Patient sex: M
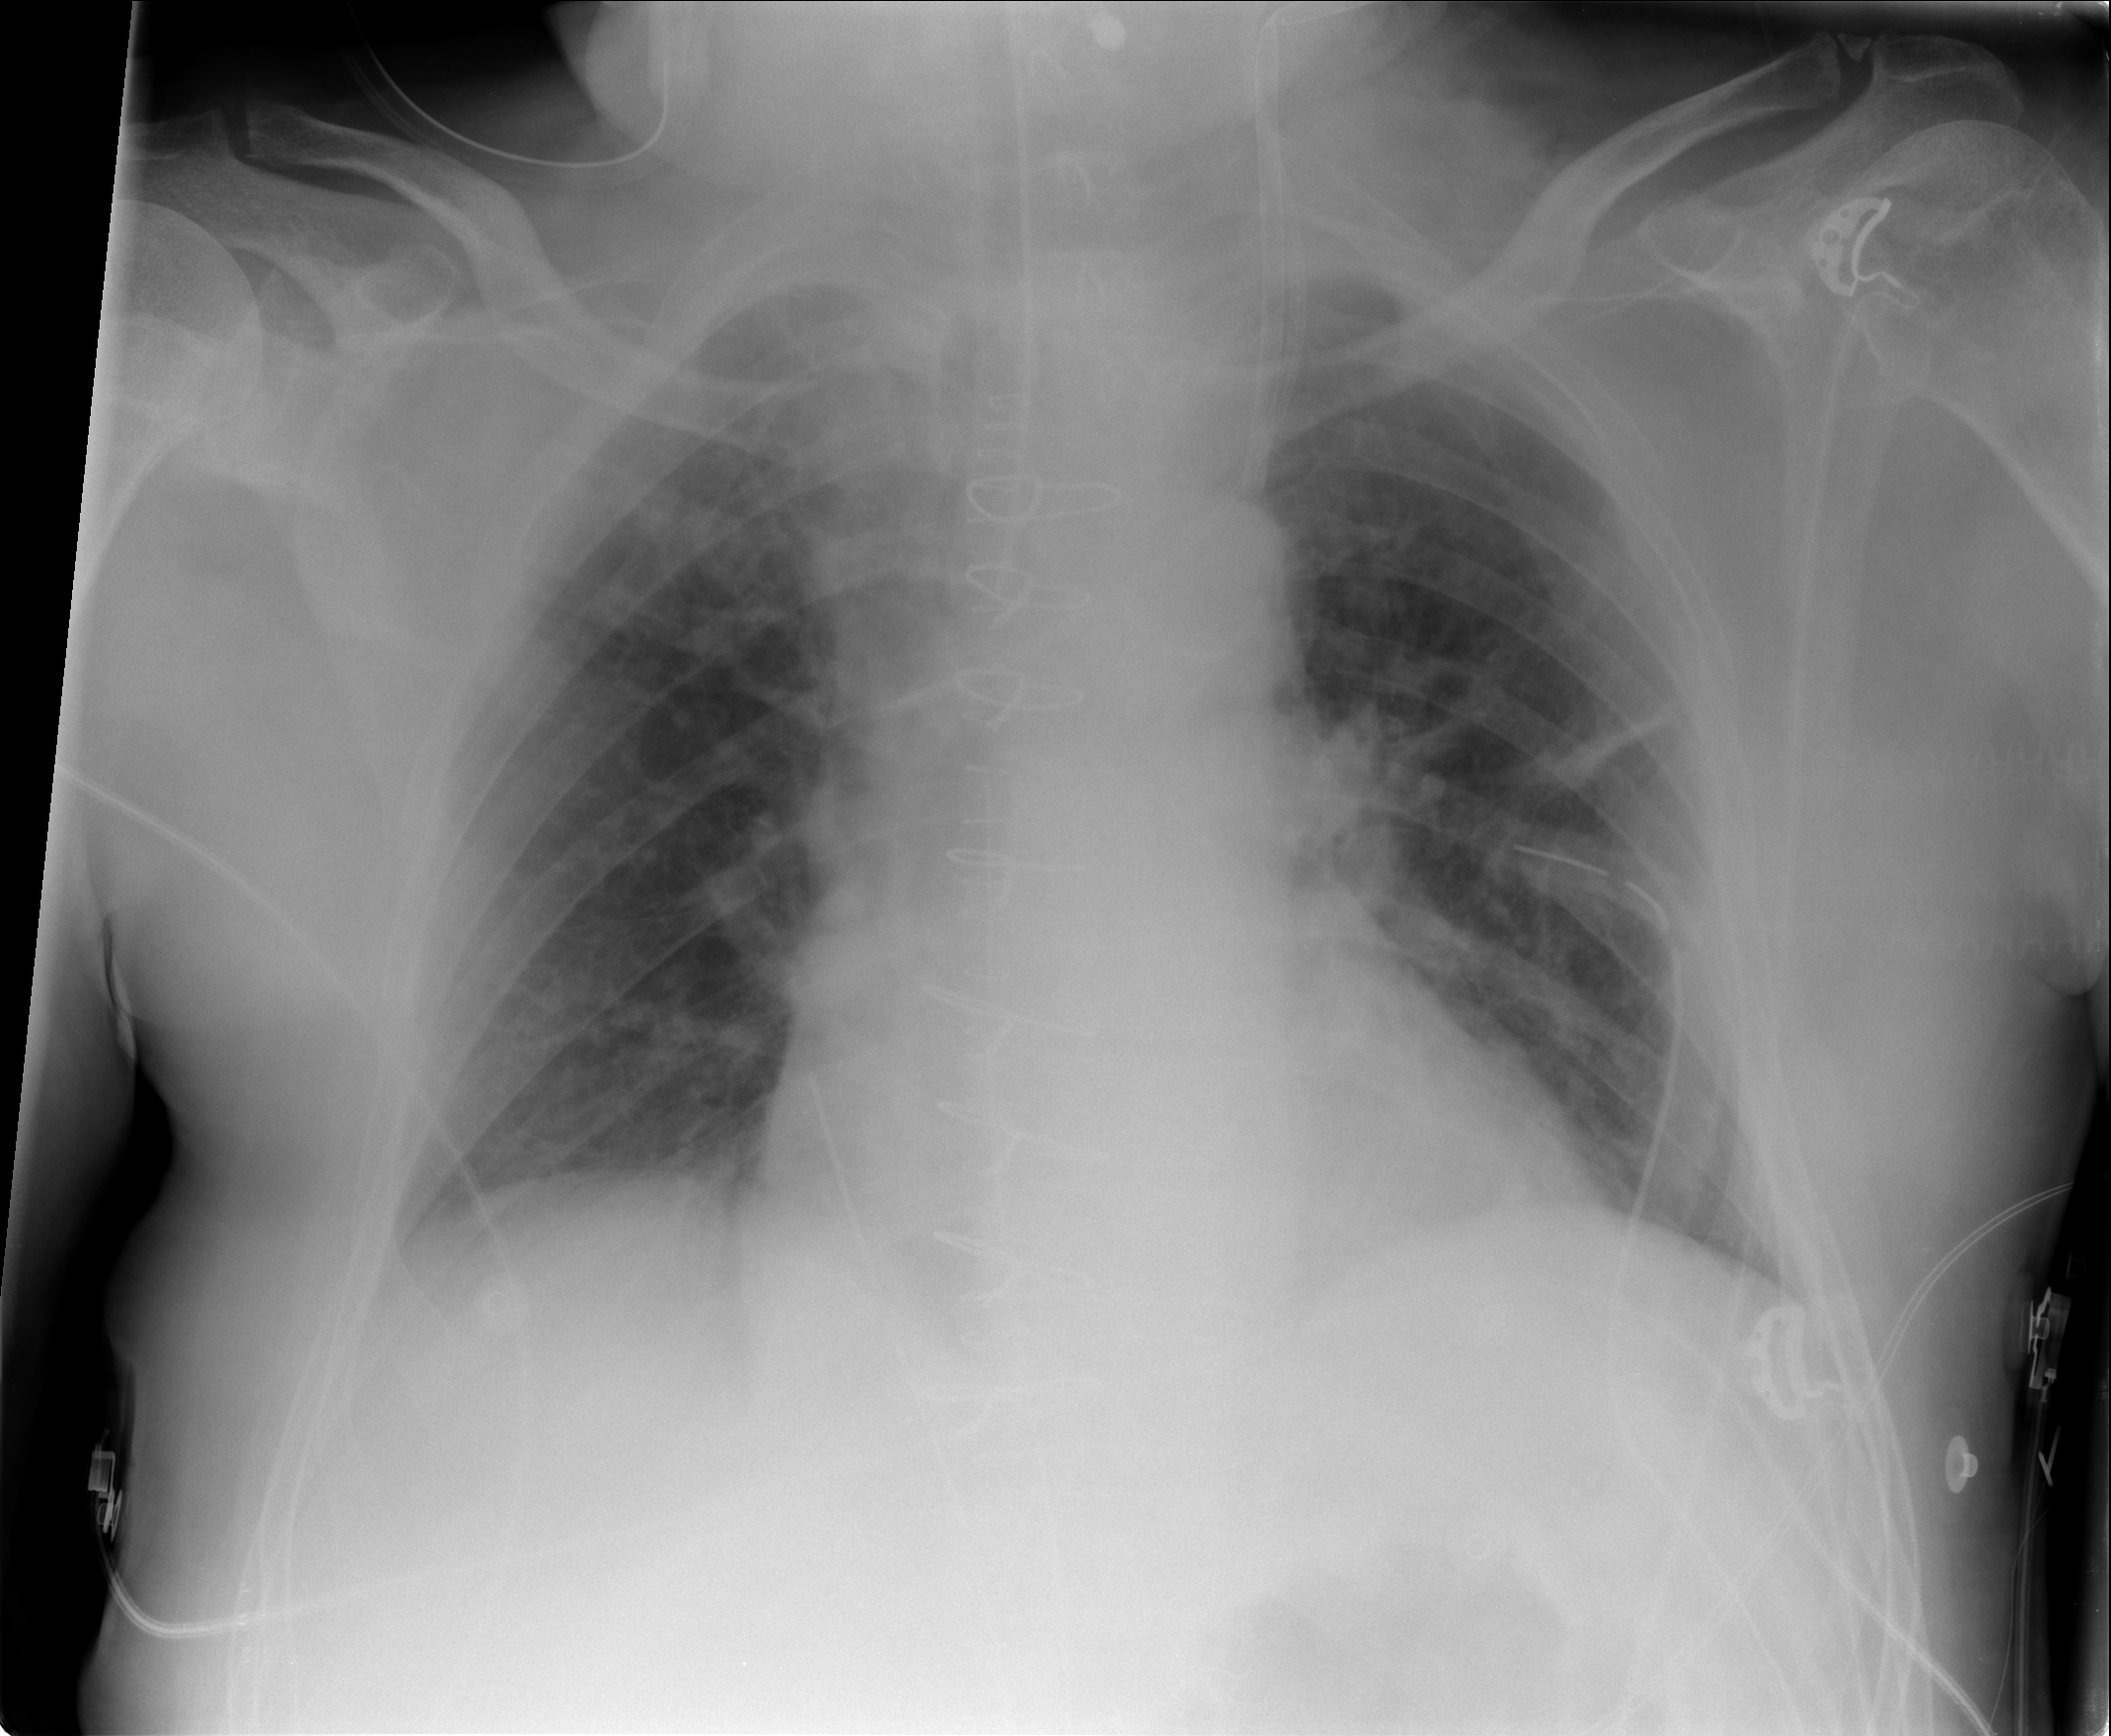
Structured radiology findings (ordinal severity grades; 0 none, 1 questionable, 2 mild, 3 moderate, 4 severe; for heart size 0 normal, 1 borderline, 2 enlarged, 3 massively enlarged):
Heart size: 2
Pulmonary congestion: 2
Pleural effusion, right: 2
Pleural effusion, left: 1
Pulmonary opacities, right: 0
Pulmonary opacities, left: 0
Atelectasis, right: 2
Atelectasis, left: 2